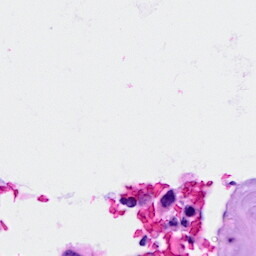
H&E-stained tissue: Breast